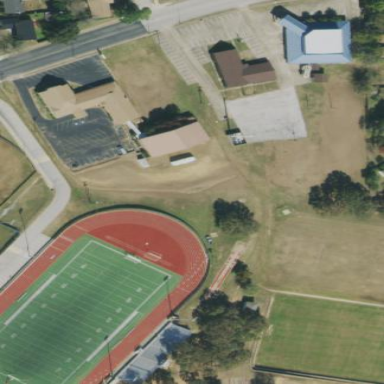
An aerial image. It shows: American football pitch.